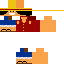
A male human skin with medium skin, wearing brown long hair dressed in a red hoodie and blue pants, featuring a closed mouth.